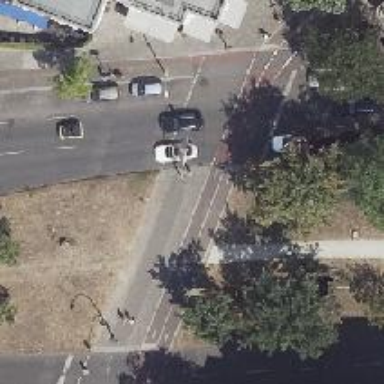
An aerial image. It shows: Cycleway.